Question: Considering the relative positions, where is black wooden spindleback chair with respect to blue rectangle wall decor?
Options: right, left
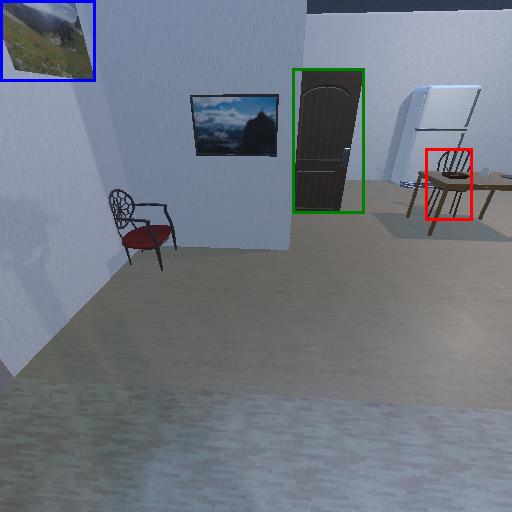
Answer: right